Question: In my Angular Application I have a simple 'ngFor' loop showing logo images like this:
'''
<div *ngFor="let item of list" class="logo-wrapper">
<div class="customer-logo">
<span
class="my-icon"
aria-label="My icon"
[inlineSVG]="'./assets/image/projects/logo/' + item.logo">
</span>
</div>
</div>
'''
This is working fine!
But: If I try to slice the Array to limit the output as follow:
'''
<div *ngFor="let item of list | slice: 0:10; let i = index" class="logo-wrapper">
<div class="customer-logo">
<span
class="my-icon"
aria-label="My icon"
[inlineSVG]="'./assets/image/projects/logo/' + item.logo">
</span>
</div>
</div>
'''
I get this Error : "".
Error output:

I really don't know what I'm doing wrong here. I hope someone can point me in the right direction.
Edit: The problem appears as soon as I add a index to the loop.
I tried to add the index to the object like: but its also unknown.
PS: Here is my .ts-file
'''
@Component({
selector: 'app-logo-section',
templateUrl: './logo-section.component.html',
styleUrls: ['./logo-section.component.scss']
})
export class LogoSectionComponent implements OnInit {
list : any
constructor()
{
this.list = getProjects()
console.log(this.list)
}
ngOnInit(): void
{
}
private services = [{
slug : "s-l-u-g",
name : "name",
work : "work",
company : "company",
website : "https://www.google.com",
preview : "text",
logo : "logo.svg"
}]
getProjects()
{
return services
}
}
'''
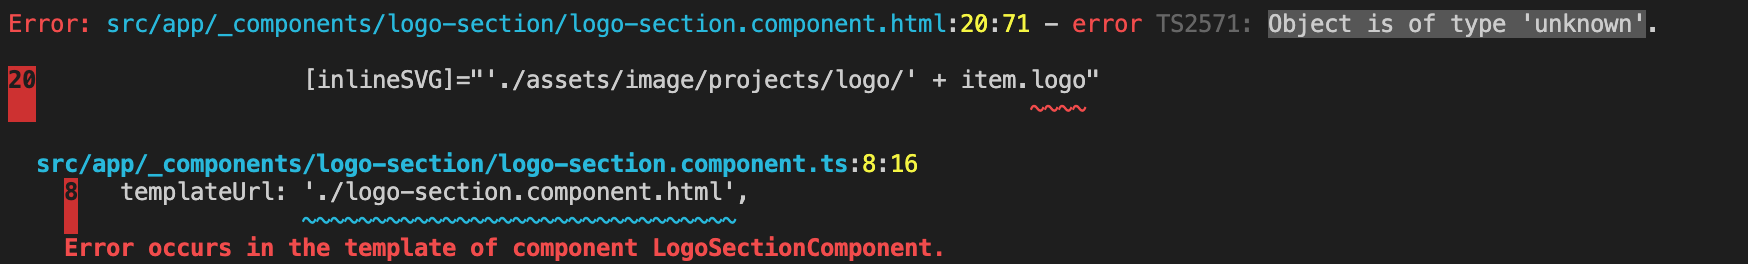
Answer: You would have to change the type of 'list' to 'any[]' instead of 'any'. Update the declaration as follows in your typescript file.
'''
list : any[];
'''